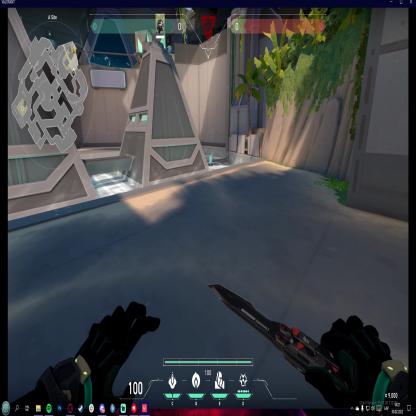
Label: planted spike